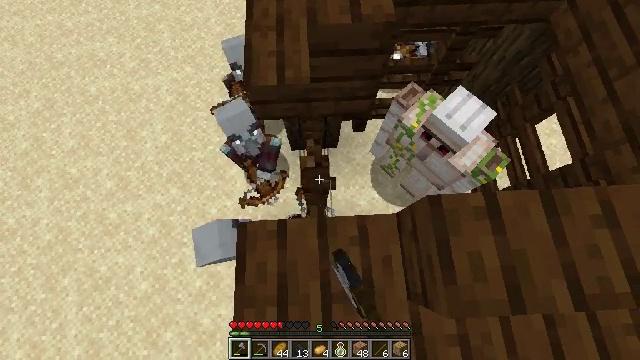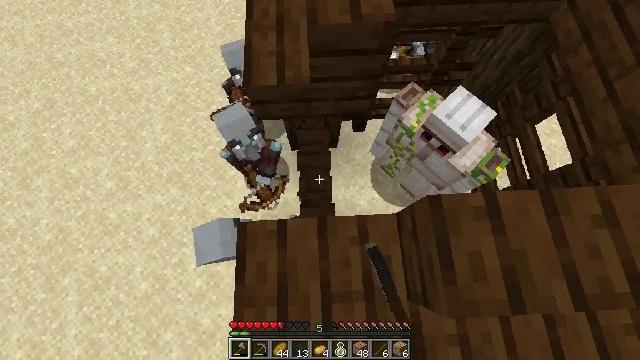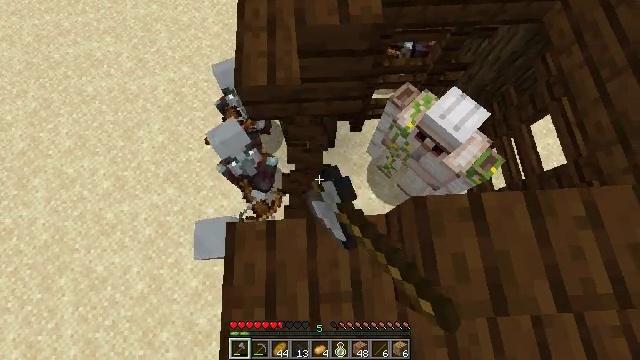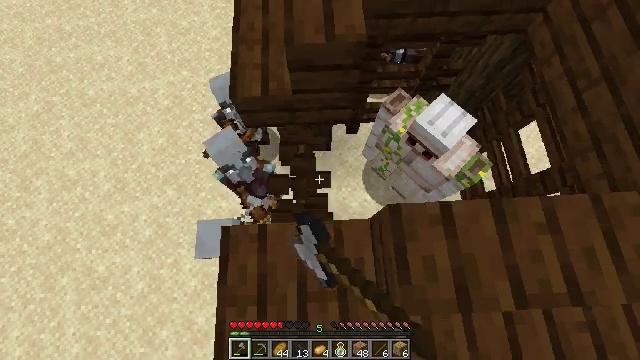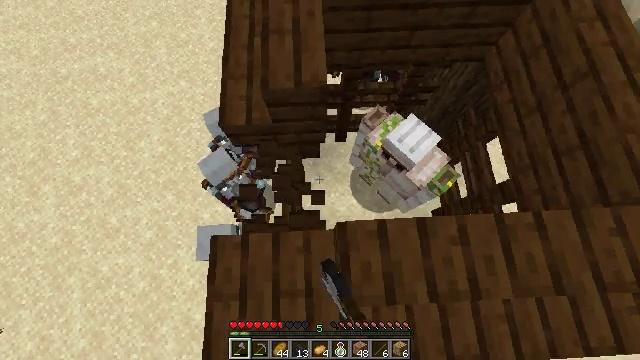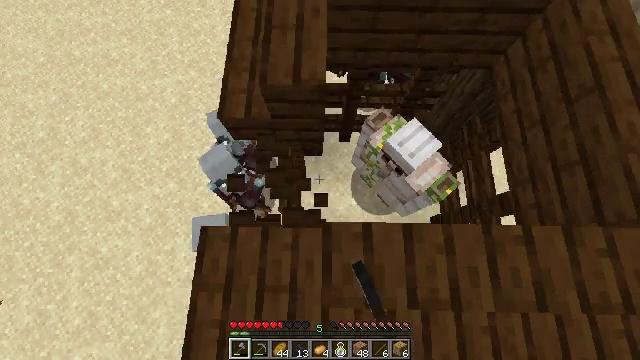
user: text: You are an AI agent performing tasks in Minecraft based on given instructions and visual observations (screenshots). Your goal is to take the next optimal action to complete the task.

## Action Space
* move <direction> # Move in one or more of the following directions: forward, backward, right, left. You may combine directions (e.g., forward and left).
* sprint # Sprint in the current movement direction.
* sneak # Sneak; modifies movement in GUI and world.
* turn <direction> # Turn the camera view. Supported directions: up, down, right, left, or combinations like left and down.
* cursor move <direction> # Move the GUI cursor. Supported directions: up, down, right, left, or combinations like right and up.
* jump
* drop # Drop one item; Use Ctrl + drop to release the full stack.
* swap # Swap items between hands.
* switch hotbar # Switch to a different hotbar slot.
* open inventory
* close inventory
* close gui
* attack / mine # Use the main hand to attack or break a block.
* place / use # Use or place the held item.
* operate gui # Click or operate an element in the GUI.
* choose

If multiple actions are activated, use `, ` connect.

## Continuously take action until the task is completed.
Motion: motion action
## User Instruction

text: Attack the dark oak fence to dismantle it.
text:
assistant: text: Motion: attack / mine
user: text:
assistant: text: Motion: move right, attack / mine
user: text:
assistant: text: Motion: move right, attack / mine
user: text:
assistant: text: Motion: move right, attack / mine
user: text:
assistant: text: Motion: turn left, attack / mine
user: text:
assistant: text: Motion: attack / mine